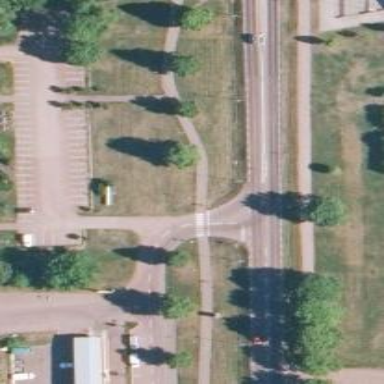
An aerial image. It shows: Path with cycleway crossing.